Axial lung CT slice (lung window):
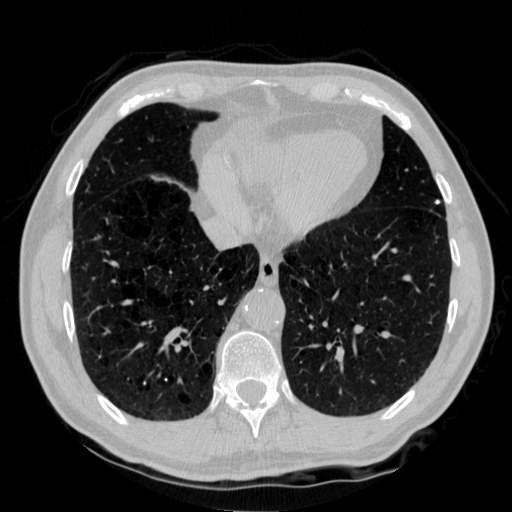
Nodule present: yes
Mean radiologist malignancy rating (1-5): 1